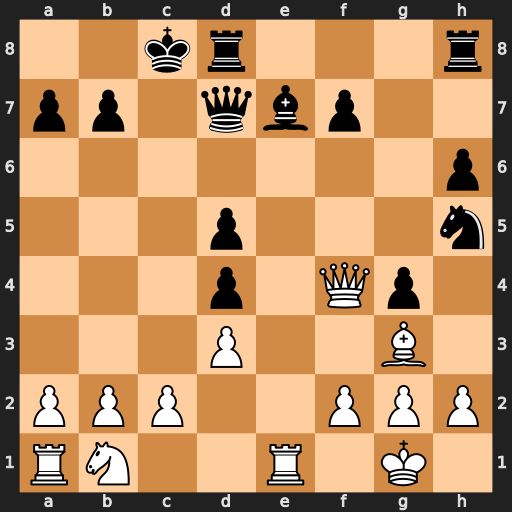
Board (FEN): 2kr3r/pp1qbp2/7p/3p3n/3p1Qp1/3P2B1/PPP2PPP/RN2R1K1
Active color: w
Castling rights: -
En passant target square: -
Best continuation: Qb8#